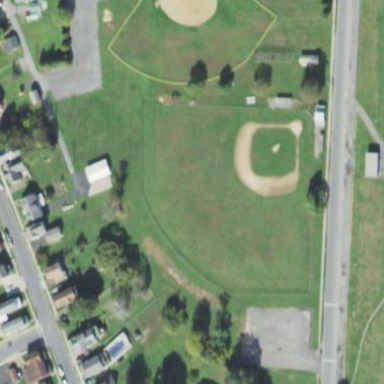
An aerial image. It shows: Baseball pitch for leisure land.